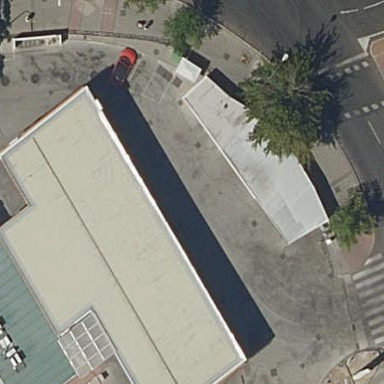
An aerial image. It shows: View of roof of building.